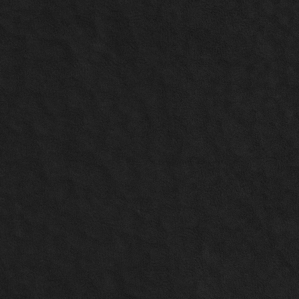
Label: non_frost